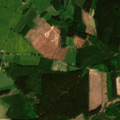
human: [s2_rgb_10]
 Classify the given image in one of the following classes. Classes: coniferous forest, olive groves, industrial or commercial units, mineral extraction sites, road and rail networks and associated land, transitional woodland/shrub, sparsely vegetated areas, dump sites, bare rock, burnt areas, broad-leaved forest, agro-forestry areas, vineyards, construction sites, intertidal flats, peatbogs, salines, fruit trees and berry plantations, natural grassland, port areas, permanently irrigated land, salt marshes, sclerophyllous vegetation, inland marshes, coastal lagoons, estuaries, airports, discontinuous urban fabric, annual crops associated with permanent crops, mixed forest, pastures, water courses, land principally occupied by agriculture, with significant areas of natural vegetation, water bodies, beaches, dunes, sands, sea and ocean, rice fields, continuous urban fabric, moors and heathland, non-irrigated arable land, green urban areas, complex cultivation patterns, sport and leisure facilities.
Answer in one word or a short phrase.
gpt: pastures, coniferous forest, mixed forest